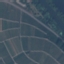
Label: PermanentCrop